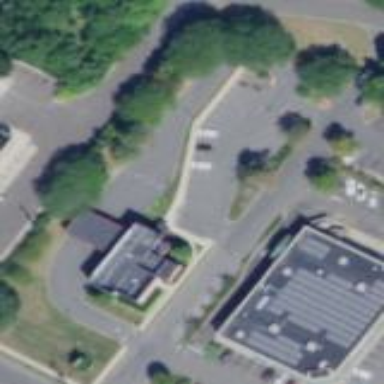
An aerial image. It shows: Building that is pharmacy providing healthcare services.